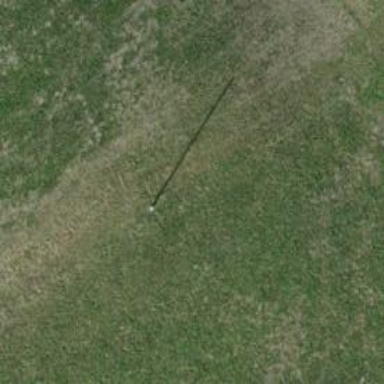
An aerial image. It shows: Minor power line.